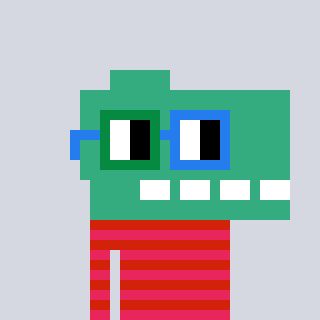
a pixel art character with square green and blue glasses, a dino-shaped head and a red-colored body on a cool background